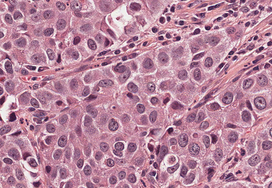
Tumor epithelial tissue: yes
Tumor-associated stroma tissue: yes
Normal tissue: no